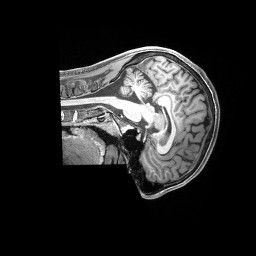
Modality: T1w
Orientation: sagittal
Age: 26
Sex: male
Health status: healthy
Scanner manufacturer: siemens
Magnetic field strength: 3 T
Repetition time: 2.4 s
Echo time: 0.00228 s